Aerial crown-view tile of a tropical tree (Barro Colorado Island, Panama), acquired 20250124:
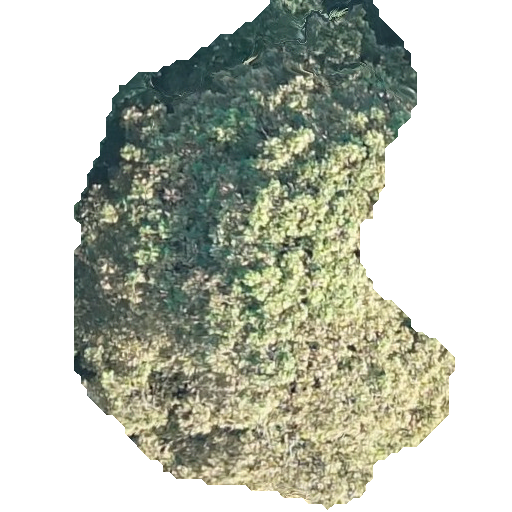
Species: Dipteryx oleifera
GBIF accepted scientific name: Dipteryx oleifera
Crown area: 207.854 m²